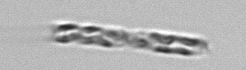
Label: Dactyliosolen_fragilissimus